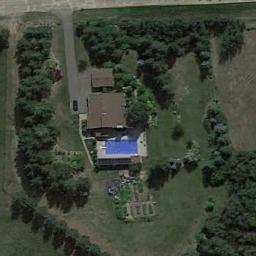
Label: sparse_residential